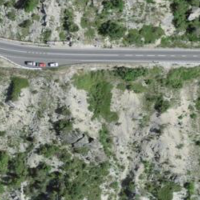
EUNIS habitat code: 48
Species observed at this site:
Pernis apivorus
Falco peregrinus